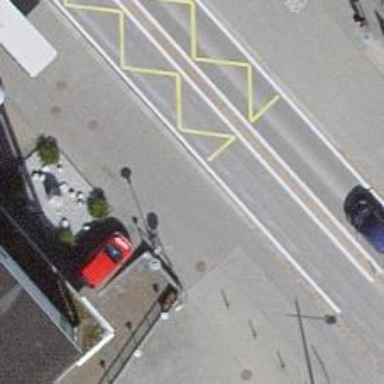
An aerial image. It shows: Sidewalk with public transport platform.